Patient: sex F, age 31
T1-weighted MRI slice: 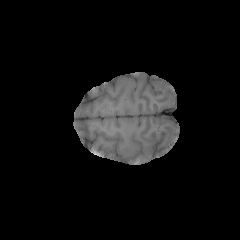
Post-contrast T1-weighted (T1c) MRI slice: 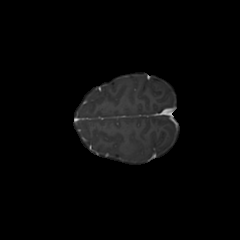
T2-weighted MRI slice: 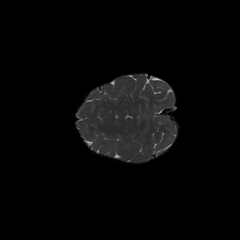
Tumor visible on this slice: no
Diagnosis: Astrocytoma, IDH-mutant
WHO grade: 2